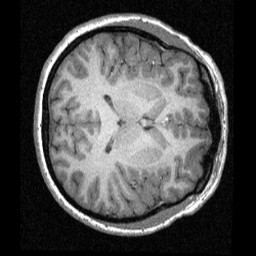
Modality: T1w
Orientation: axial